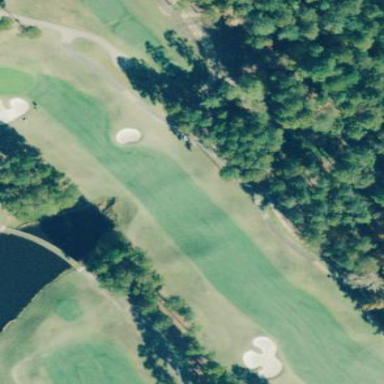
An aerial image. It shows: Golf fairway surrounded by grass.